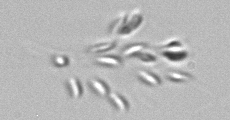
Label: Dinobryon